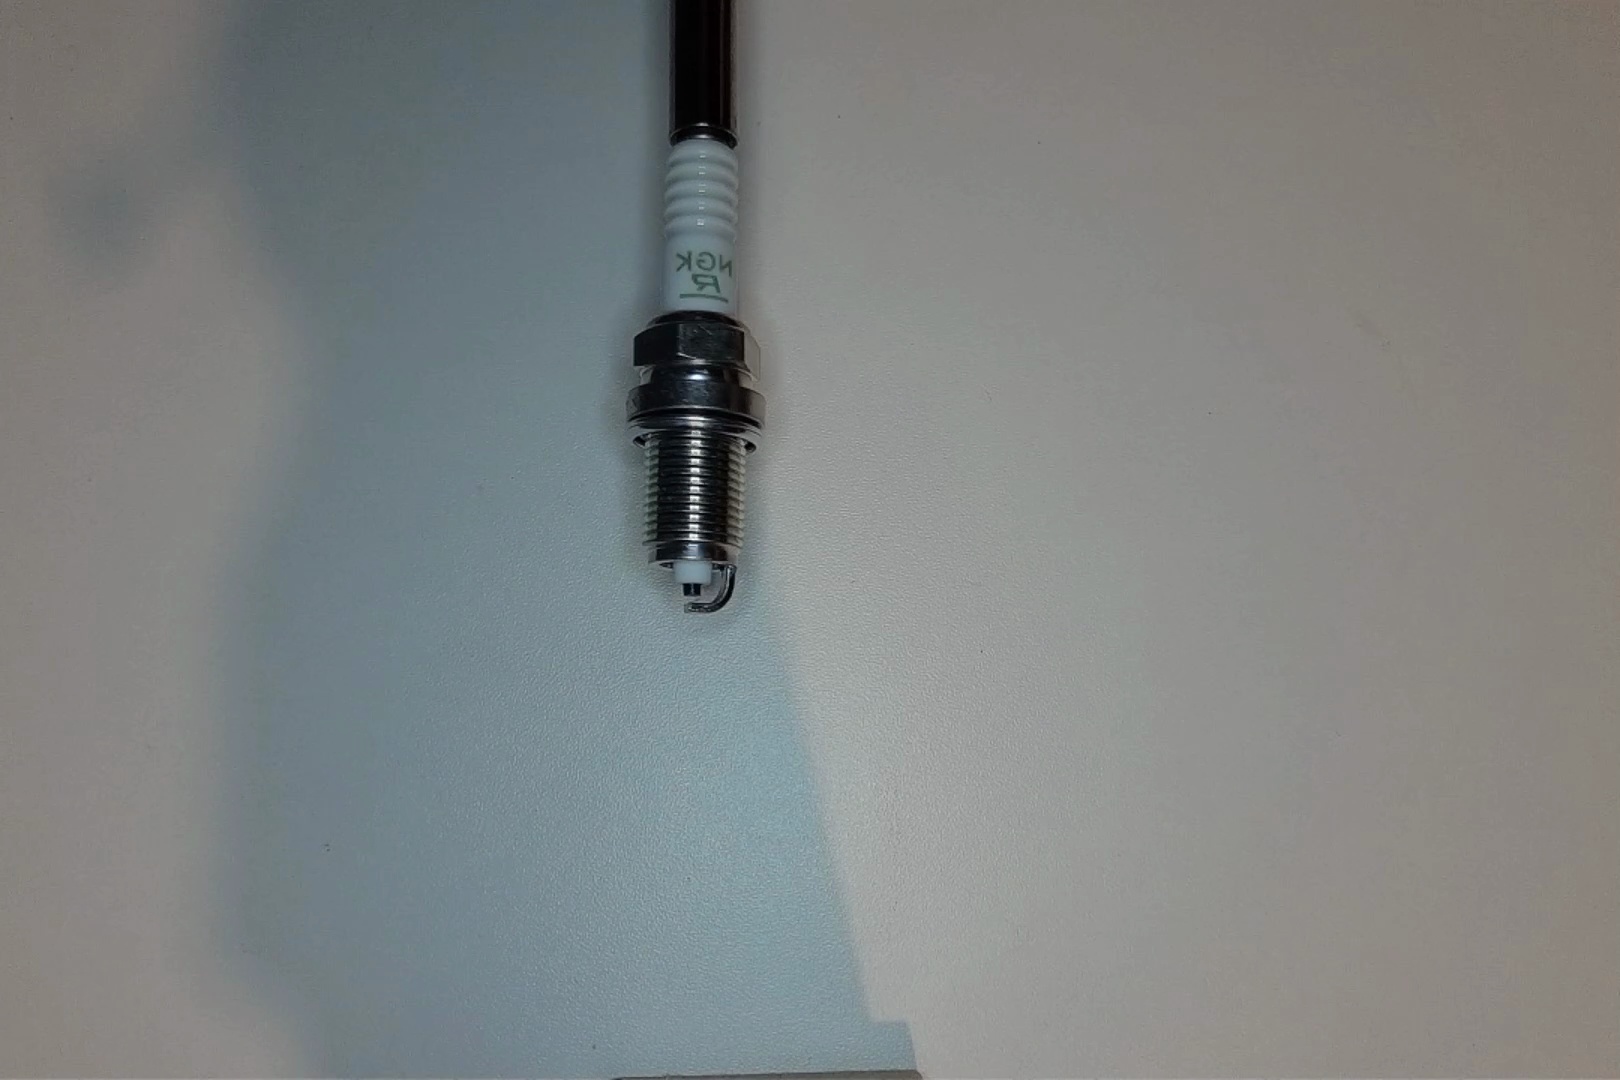
Label: no anomaly